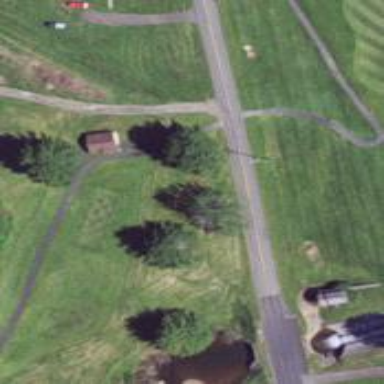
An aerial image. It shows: Path for both roads and golfers.